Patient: sex M, age 34
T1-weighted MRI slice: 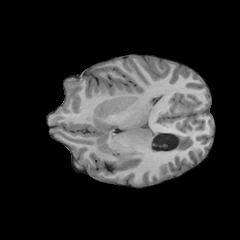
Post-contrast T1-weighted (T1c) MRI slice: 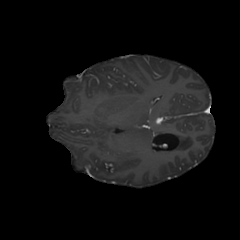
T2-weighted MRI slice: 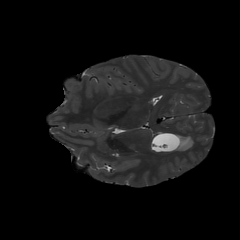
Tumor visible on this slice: no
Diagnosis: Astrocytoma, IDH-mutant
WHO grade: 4